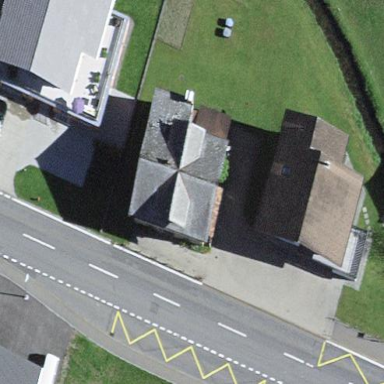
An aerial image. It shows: Simple house.